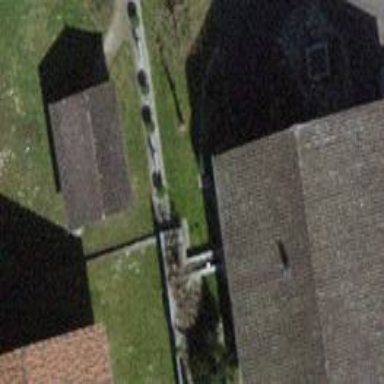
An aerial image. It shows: Building with tiled roof.